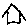
Label: house